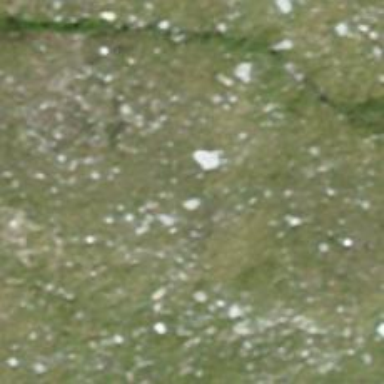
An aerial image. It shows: Rocky path.